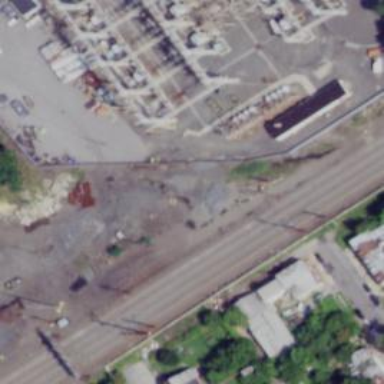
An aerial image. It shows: Abandoned railway.